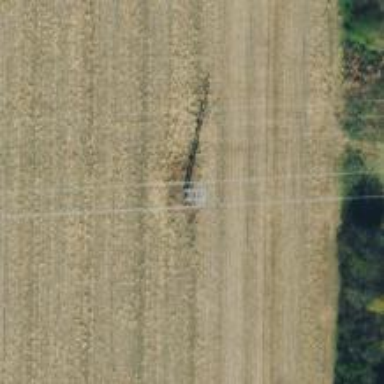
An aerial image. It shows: Power pole.